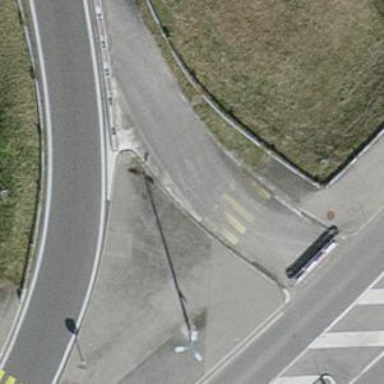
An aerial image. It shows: Uncontrolled zebra crossing with notable zebra markings.